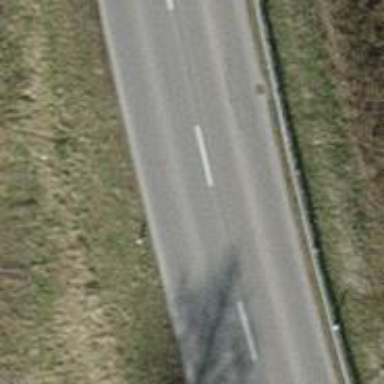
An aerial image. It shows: Tertiary road with asphalt surface.